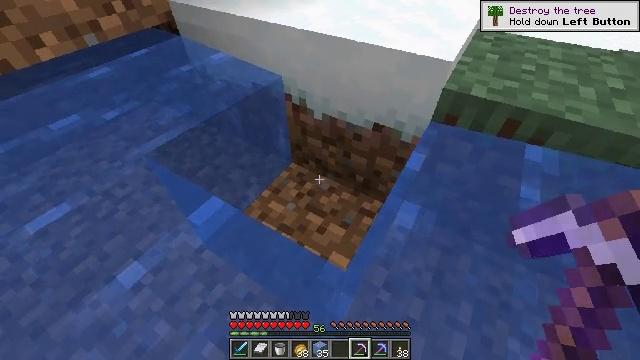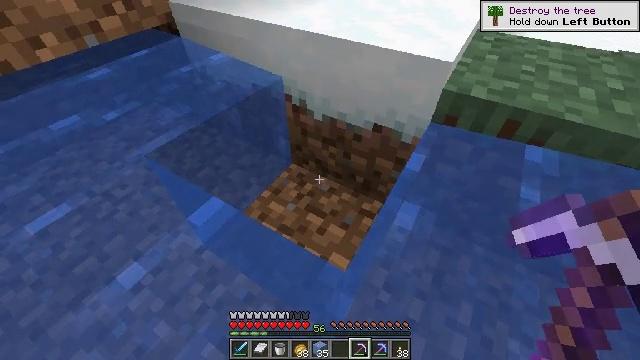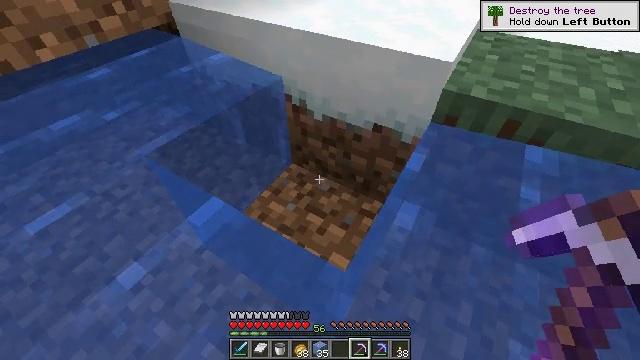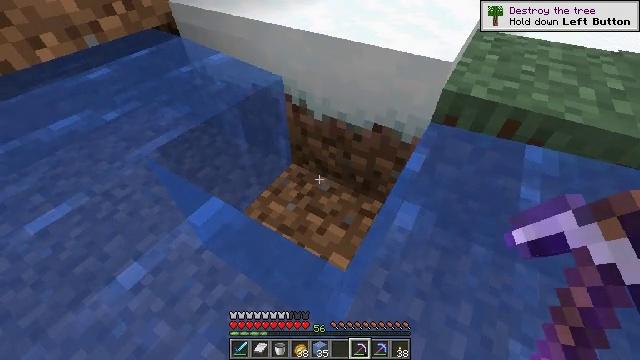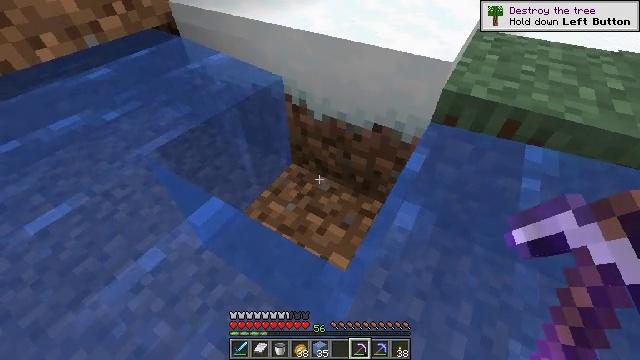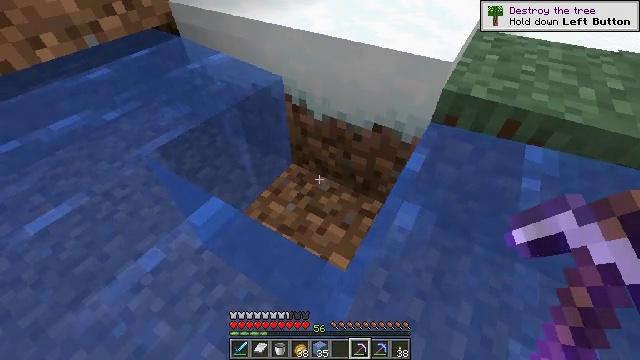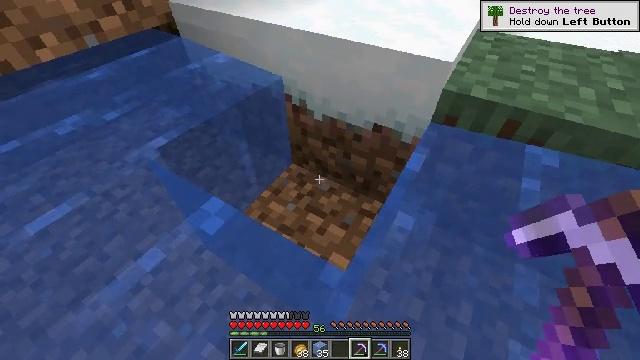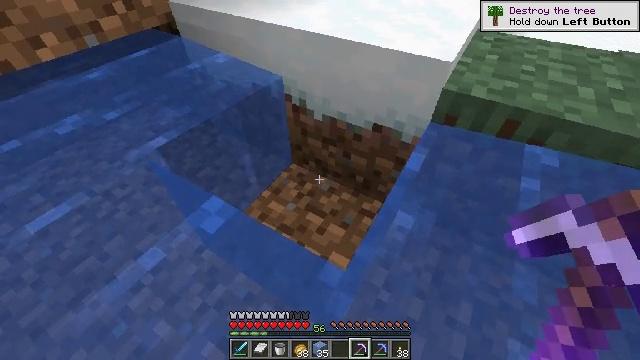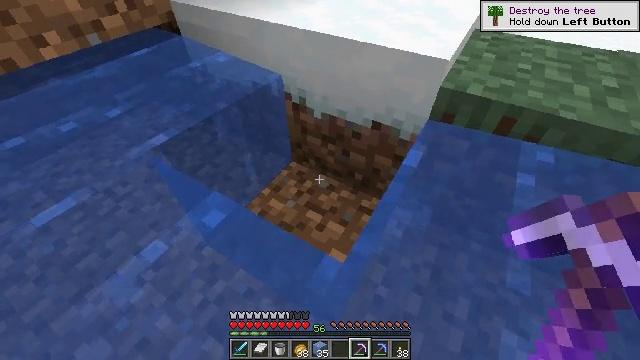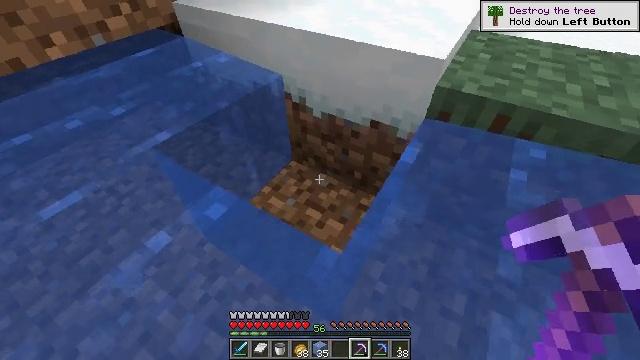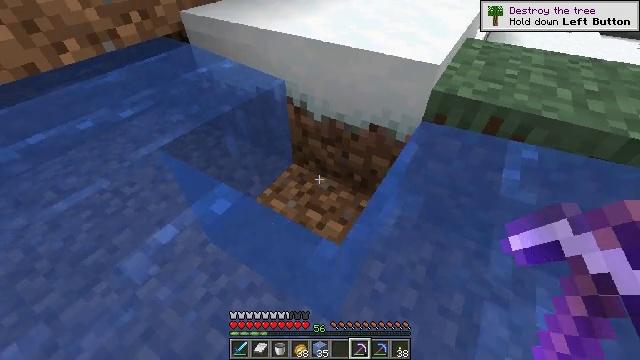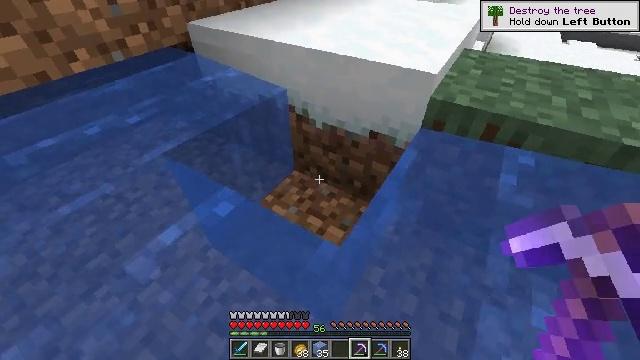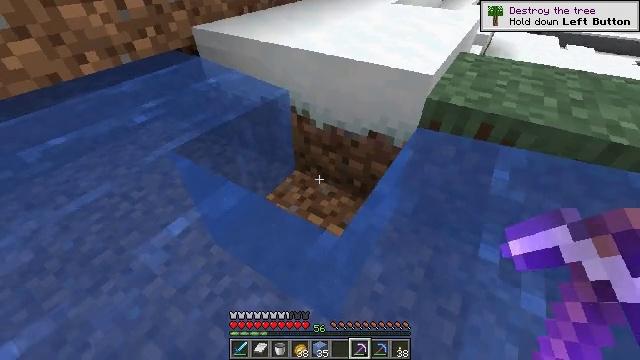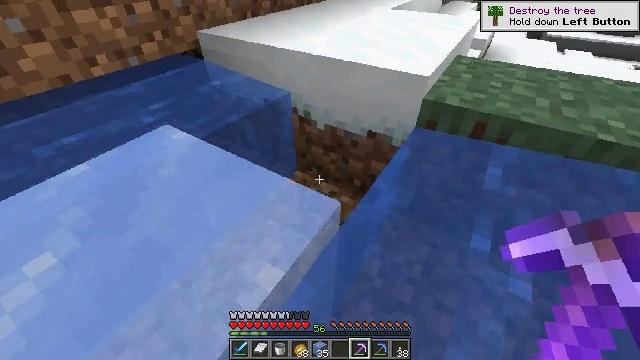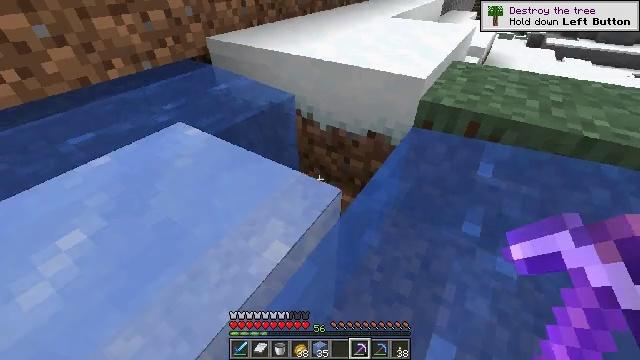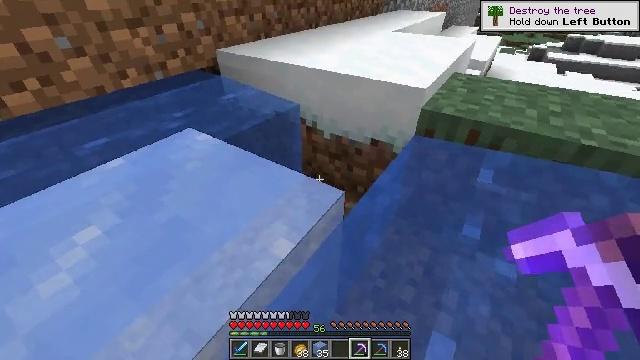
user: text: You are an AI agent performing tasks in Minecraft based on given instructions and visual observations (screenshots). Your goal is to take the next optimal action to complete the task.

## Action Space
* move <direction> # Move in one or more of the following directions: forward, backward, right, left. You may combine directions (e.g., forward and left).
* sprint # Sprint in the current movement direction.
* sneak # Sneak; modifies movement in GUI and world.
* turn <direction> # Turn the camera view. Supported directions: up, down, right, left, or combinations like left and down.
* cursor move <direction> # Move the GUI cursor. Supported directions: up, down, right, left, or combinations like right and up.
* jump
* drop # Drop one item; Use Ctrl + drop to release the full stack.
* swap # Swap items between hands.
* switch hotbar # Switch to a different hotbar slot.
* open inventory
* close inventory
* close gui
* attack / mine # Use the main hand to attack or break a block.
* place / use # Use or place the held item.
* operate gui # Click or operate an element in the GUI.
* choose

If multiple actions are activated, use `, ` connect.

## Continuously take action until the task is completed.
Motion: motion action
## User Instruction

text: Mine the ice block.
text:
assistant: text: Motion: no_op
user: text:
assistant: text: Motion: no_op
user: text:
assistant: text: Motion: no_op
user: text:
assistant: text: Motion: no_op
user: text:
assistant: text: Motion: no_op
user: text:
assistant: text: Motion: no_op
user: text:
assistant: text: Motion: move back
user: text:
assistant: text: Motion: move back
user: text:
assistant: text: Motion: move back
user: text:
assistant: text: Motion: move back, turn up
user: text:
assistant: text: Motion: move back, turn up
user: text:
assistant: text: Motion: move back
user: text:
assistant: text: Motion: move back
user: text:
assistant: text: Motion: turn up
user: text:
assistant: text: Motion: turn up
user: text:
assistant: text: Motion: turn up
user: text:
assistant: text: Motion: no_op
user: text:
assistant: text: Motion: no_op
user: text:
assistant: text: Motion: no_op
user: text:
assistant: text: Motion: no_op
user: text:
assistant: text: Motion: no_op
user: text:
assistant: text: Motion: no_op
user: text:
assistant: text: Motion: turn left
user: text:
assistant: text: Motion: turn left and down
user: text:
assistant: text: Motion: turn left
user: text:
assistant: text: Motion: turn left
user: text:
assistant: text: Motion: attack / mine
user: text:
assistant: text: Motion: attack / mine
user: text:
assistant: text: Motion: no_op
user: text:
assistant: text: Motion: no_op